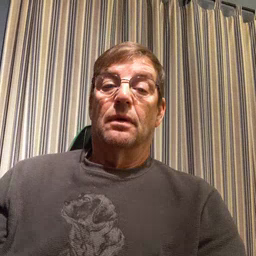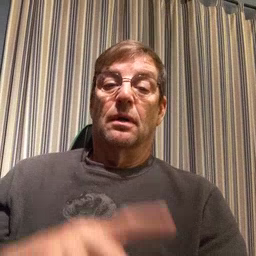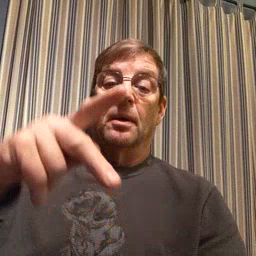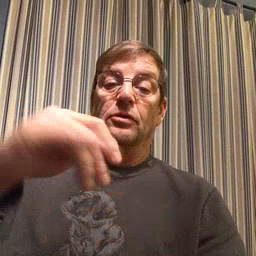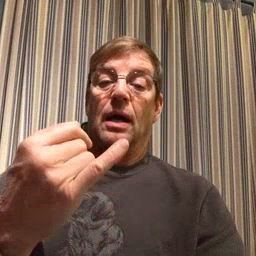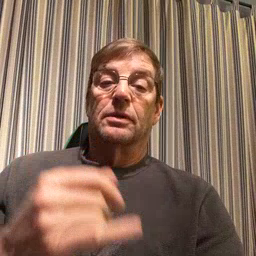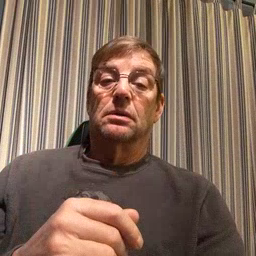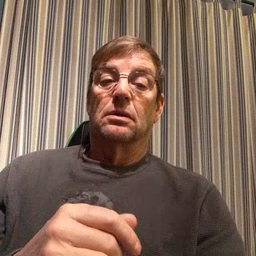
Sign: pajamas